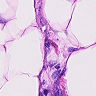
Metastatic tissue present: yes